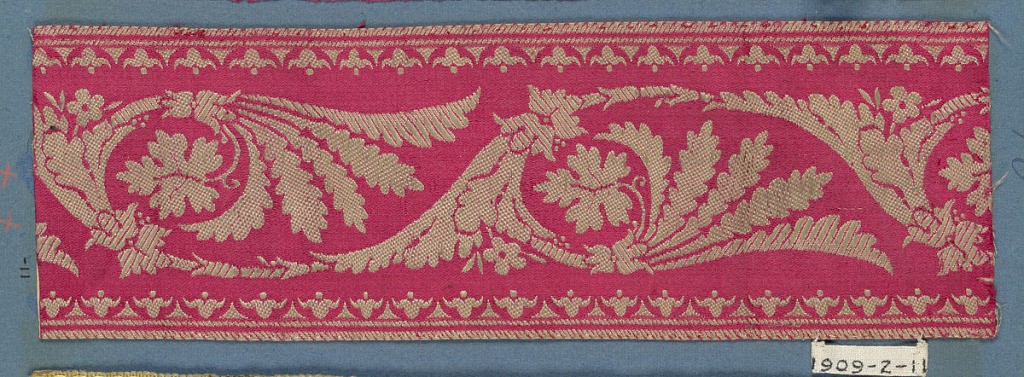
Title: Trimming
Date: early 19th century
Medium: silk
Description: Red and white trimming fragment in a design of leaves arranged to from scrolls.